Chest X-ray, AP view. Patient: 11 years old, sex F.
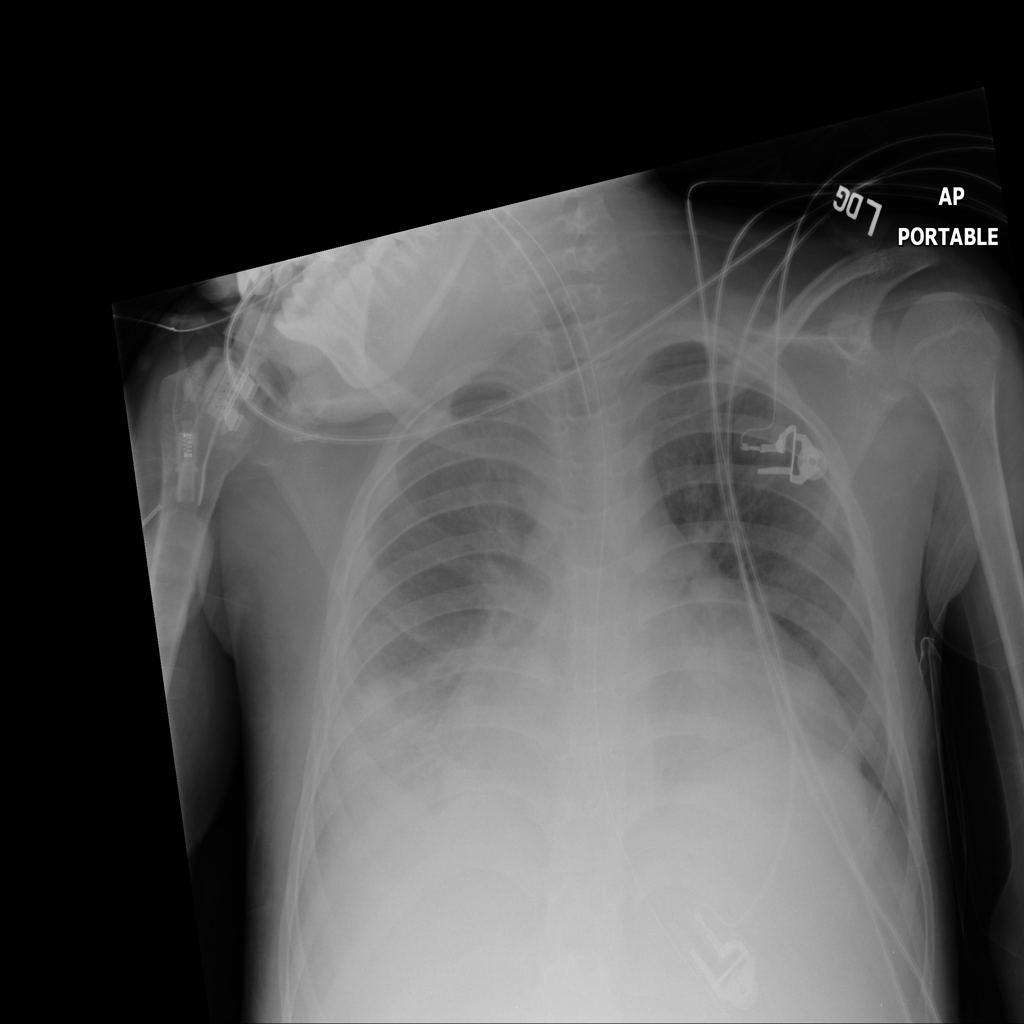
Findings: Cardiomegaly, Consolidation, Effusion